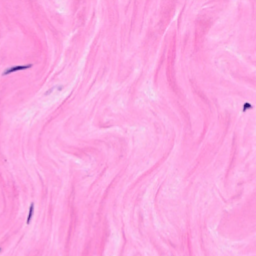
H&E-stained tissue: Breast